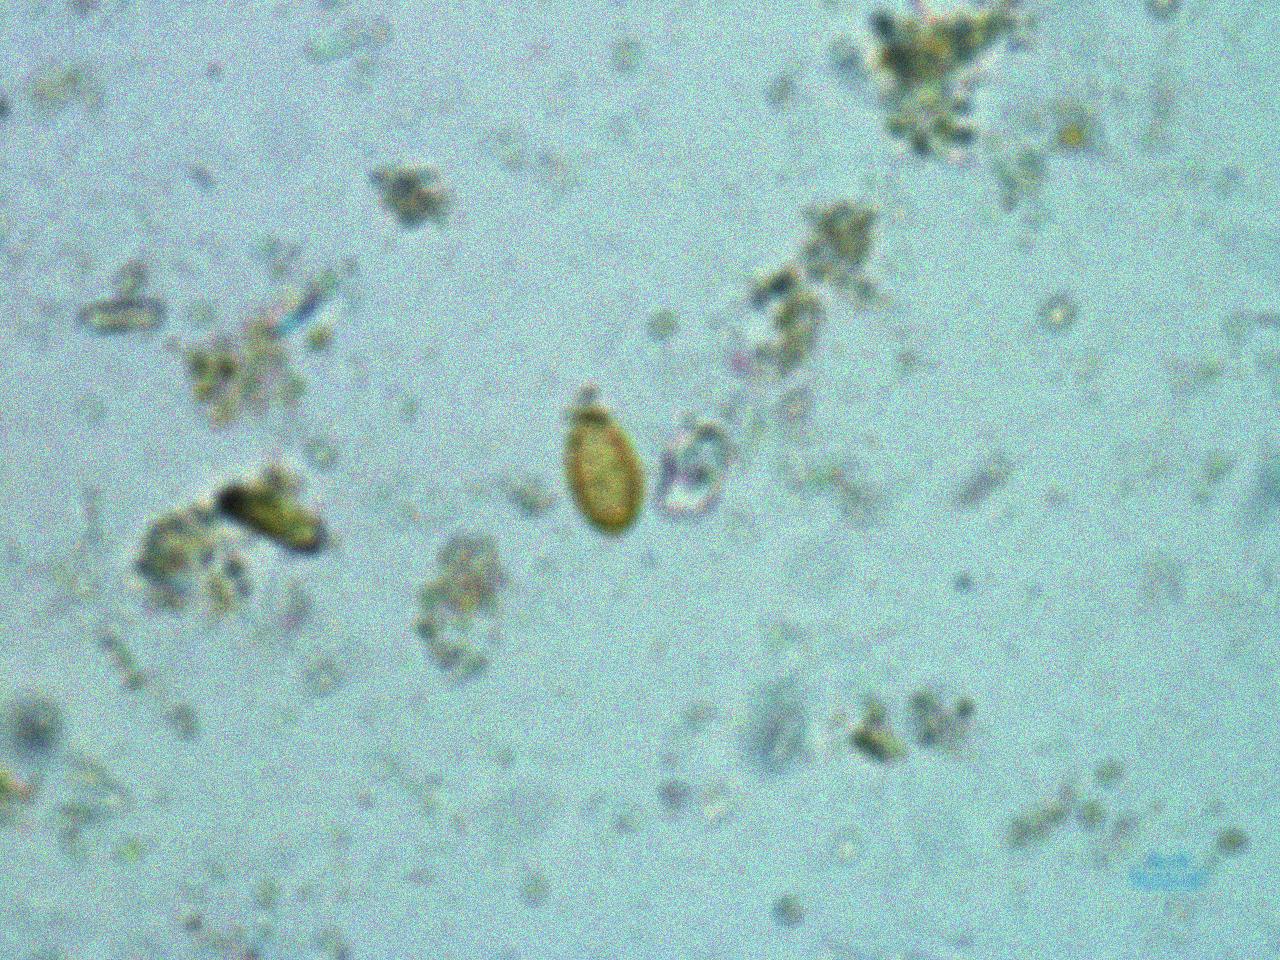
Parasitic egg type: Opisthorchis viverrine